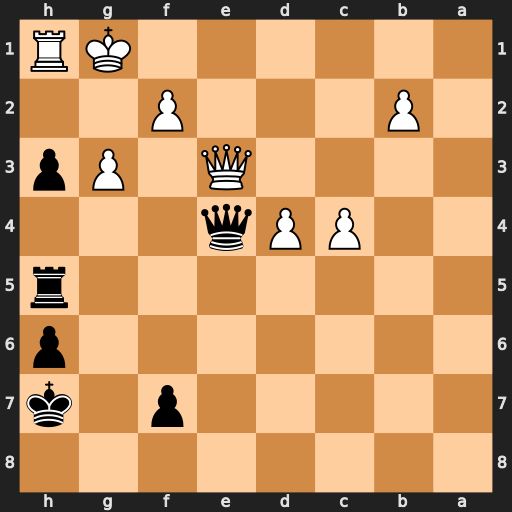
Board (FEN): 8/5p1k/7p/7r/2PPq3/4Q1Pp/1P3P2/6KR
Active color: b
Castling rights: -
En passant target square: -
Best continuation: Qg2#